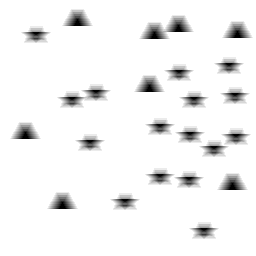
Squares: 0
Triangles: 8
Stars: 16
Total shapes: 24